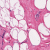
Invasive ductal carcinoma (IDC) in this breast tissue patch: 0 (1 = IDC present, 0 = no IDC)